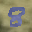
Label: 8